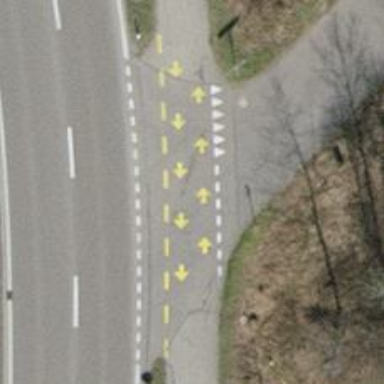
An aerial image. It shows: Uncontrolled road crossing.